Question: I have a custom view which displays a star shape by using a path. This view works as expected, but now I want to shift it's implementation to the new Google Material recommendation.
Unfortunately 'elevation' depends on a convex outline, and I haven't found a solution yet.
Are there any known workarounds or any other creative solution that any of you know?

This is my concave path:
'''
double outerSize = w / 2;
double innerSize = w / 5;
double delta = 2.0*Math.PI/5.0;
double rotation = Math.toRadians(-90);
double xpos = w/2.0;
double ypos = h/2.0;
mPath = new Path();
mPath.moveTo((float)(outerSize * Math.cos(delta + rotation) + xpos),
(float)(outerSize * Math.sin(delta + rotation) + ypos));
for(int point= 0;point<6;point++)
{
mPath.lineTo((float) (innerSize * Math.cos(delta * (point + 0.5) + rotation) + xpos),
(float) (innerSize * Math.sin(delta * (point + 0.5) + rotation) + ypos));
mPath.lineTo((float) (outerSize * Math.cos(delta * (point + 1.0) + rotation) + xpos),
(float) (outerSize * Math.sin(delta * (point + 1.0) + rotation) + ypos));
}
mPath.close();
'''
I've tried this code, without success, which works fine on convex views.
'''
@TargetApi(21)
private class StarOutline extends ViewOutlineProvider {
@Override
public void getOutline(View view, Outline outline) {
StartView r = (StartView) view;
// i know here say setConvexPath not setConcavePath
outline.setConvexPath(r.mPath);
}
}
'''
But as expected, I'm getting an exception:
'''
java.lang.IllegalArgumentException: path must be convex
at android.graphics.Outline.setConvexPath(Outline.java:216)
'''
Any idea how to achieve this aim?
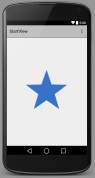
Answer: As some of the comments and answer point out, native android shadow only works with convex outlines.
So you are left with either drawing a fake shadow manually on your own (via canvas, bitmap etc) or rely on someone else's library to draw fake shadow for you (Google's Material Components library etc).
> Are there any known workarounds or any other creative solution that any of you know?
If you must rely on native android shadow, you can try to break down the shape into multiple convex shape and draw these individually.
Here is an example:
<URL>
I broke down the star shape into 1 pentagon and 5 triangle polygons (all of them have convex outline) and draw them individually.
TriangleView:
'''
public class TriangleView extends View {
private final Path path = new Path();
private final Paint paint = new Paint();
public TriangleView(Context context) {
super(context);
init(context, null, 0,0);
}
public TriangleView(Context context, @Nullable AttributeSet attrs) {
super(context, attrs);
init(context, attrs, 0,0);
}
public TriangleView(Context context, @Nullable AttributeSet attrs, int defStyleAttr) {
super(context, attrs, defStyleAttr);
init(context, attrs, defStyleAttr, 0);
}
public TriangleView(Context context, @Nullable AttributeSet attrs, int defStyleAttr, int defStyleRes) {
super(context, attrs, defStyleAttr, defStyleRes);
init(context, attrs, defStyleAttr, defStyleRes);
}
private void init(Context context, @Nullable AttributeSet attrs, int defStyleAttr, int defStyleRes){
paint.setStyle(Paint.Style.FILL);
paint.setColor(Color.argb(255, 100, 100, 255));
setOutlineProvider(new OutlineProvider());
}
public void setPoints(float x1, float y1, float x2, float y2, float x3, float y3){
path.reset();
path.moveTo(x1, y1);
path.lineTo(x2, y2);
path.lineTo(x3, y3);
path.close();
postInvalidate();
}
@Override
protected void onDraw(Canvas canvas) {
canvas.drawPath(path, paint);
}
private static class OutlineProvider extends ViewOutlineProvider{
@Override
public void getOutline(View view, Outline outline) {
Path path = ((TriangleView)view).path;
outline.setConvexPath(path);
}
}
}
'''
PentagonView:
'''
public class PentagonView extends View {
private final Path path = new Path();
private final Paint paint = new Paint();
public PentagonView(Context context) {
super(context);
init(context, null, 0,0);
}
public PentagonView(Context context, @Nullable AttributeSet attrs) {
super(context, attrs);
init(context, attrs, 0,0);
}
public PentagonView(Context context, @Nullable AttributeSet attrs, int defStyleAttr) {
super(context, attrs, defStyleAttr);
init(context, attrs, defStyleAttr, 0);
}
public PentagonView(Context context, @Nullable AttributeSet attrs, int defStyleAttr, int defStyleRes) {
super(context, attrs, defStyleAttr, defStyleRes);
init(context, attrs, defStyleAttr, defStyleRes);
}
private void init(Context context, @Nullable AttributeSet attrs, int defStyleAttr, int defStyleRes){
paint.setStyle(Paint.Style.FILL);
paint.setColor(Color.argb(255, 150, 150, 255));
setOutlineProvider(new OutlineProvider());
}
public void setPoints(float x1, float y1, float x2, float y2, float x3, float y3, float x4, float y4, float x5, float y5){
path.reset();
path.moveTo(x1, y1);
path.lineTo(x2, y2);
path.lineTo(x3, y3);
path.lineTo(x4, y4);
path.lineTo(x5, y5);
path.close();
postInvalidate();
}
@Override
protected void onDraw(Canvas canvas) {
canvas.drawPath(path, paint);
}
private static class OutlineProvider extends ViewOutlineProvider {
@Override
public void getOutline(View view, Outline outline) {
Path path = ((PentagonView)view).path;
outline.setConvexPath(path);
}
}
}
'''
activity_main.xml
'''
<?xml version="1.0" encoding="utf-8"?>
<FrameLayout xmlns:android="http://schemas.android.com/apk/res/android"
xmlns:app="http://schemas.android.com/apk/res-auto"
xmlns:tools="http://schemas.android.com/tools"
android:layout_width="match_parent"
android:layout_height="match_parent"
tools:context=".MainActivity">
<app.eccweizhi.concaveshadow.PentagonView
android:id="@+id/pentagonView"
android:layout_width="match_parent"
android:layout_height="match_parent"
android:elevation="4dp" />
<app.eccweizhi.concaveshadow.TriangleView
android:id="@+id/triangle1"
android:layout_width="match_parent"
android:layout_height="match_parent"
android:elevation="4dp" />
<app.eccweizhi.concaveshadow.TriangleView
android:id="@+id/triangle2"
android:layout_width="match_parent"
android:layout_height="match_parent"
android:elevation="4dp" />
<app.eccweizhi.concaveshadow.TriangleView
android:id="@+id/triangle3"
android:layout_width="match_parent"
android:layout_height="match_parent"
android:elevation="4dp" />
<app.eccweizhi.concaveshadow.TriangleView
android:id="@+id/triangle4"
android:layout_width="match_parent"
android:layout_height="match_parent"
android:elevation="4dp" />
<app.eccweizhi.concaveshadow.TriangleView
android:id="@+id/triangle5"
android:layout_width="match_parent"
android:layout_height="match_parent"
android:elevation="4dp" />
</FrameLayout>
'''
I then use them like this
'''
class MainActivity : AppCompatActivity() {
override fun onCreate(savedInstanceState: Bundle?) {
super.onCreate(savedInstanceState)
setContentView(R.layout.activity_main)
pentagonView.setPoints(
520f,
520f,
640f,
520f,
677.0818f,
634.1266f,
580f,
704.6608f,
482.9182f,
634.1266f
)
triangle1.setPoints(520f, 520f, 640f, 520f, 580f, 400f)
triangle2.setPoints(640f, 520f, 677.0818f, 634.1266f, 777f, 520f)
triangle3.setPoints(677.0818f, 634.1266f, 580f, 704.6608f, 697f, 750f)
triangle4.setPoints(580f, 704.6608f, 482.9182f, 634.1266f, 440f, 750f)
triangle5.setPoints(482.9182f, 634.1266f, 520f, 520f, 400f, 520f)
}
}
'''